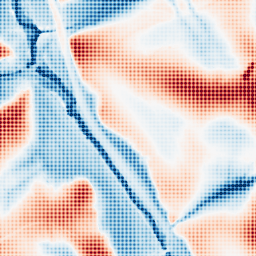
Category: edge_preserving
Decomposition family: guided
Decomposition parameters: radius: 32
eps: 0.001
Upsampling method: sinc_blackman
Upsampling parameters: scale: 4
kernel_size: 4
Upsampling scale: 4